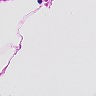
Metastatic tissue present: no